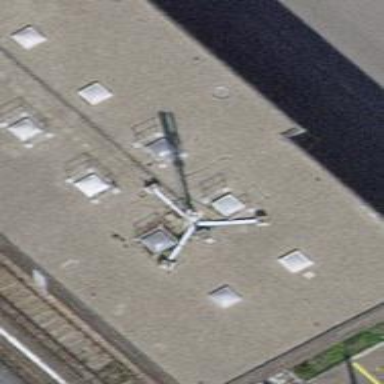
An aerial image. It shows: Mast tower used for communication.